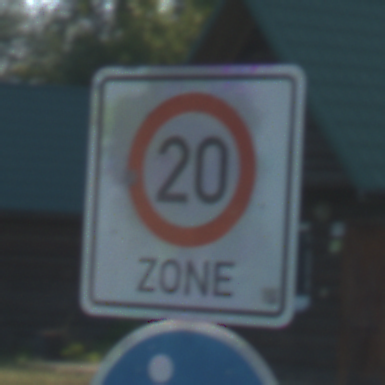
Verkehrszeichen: BeginnZone20
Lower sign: Gehweg
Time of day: MorningAfternoon
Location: Outdoor (Nature)
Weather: Clear
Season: NotSpecified
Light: Natural